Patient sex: M
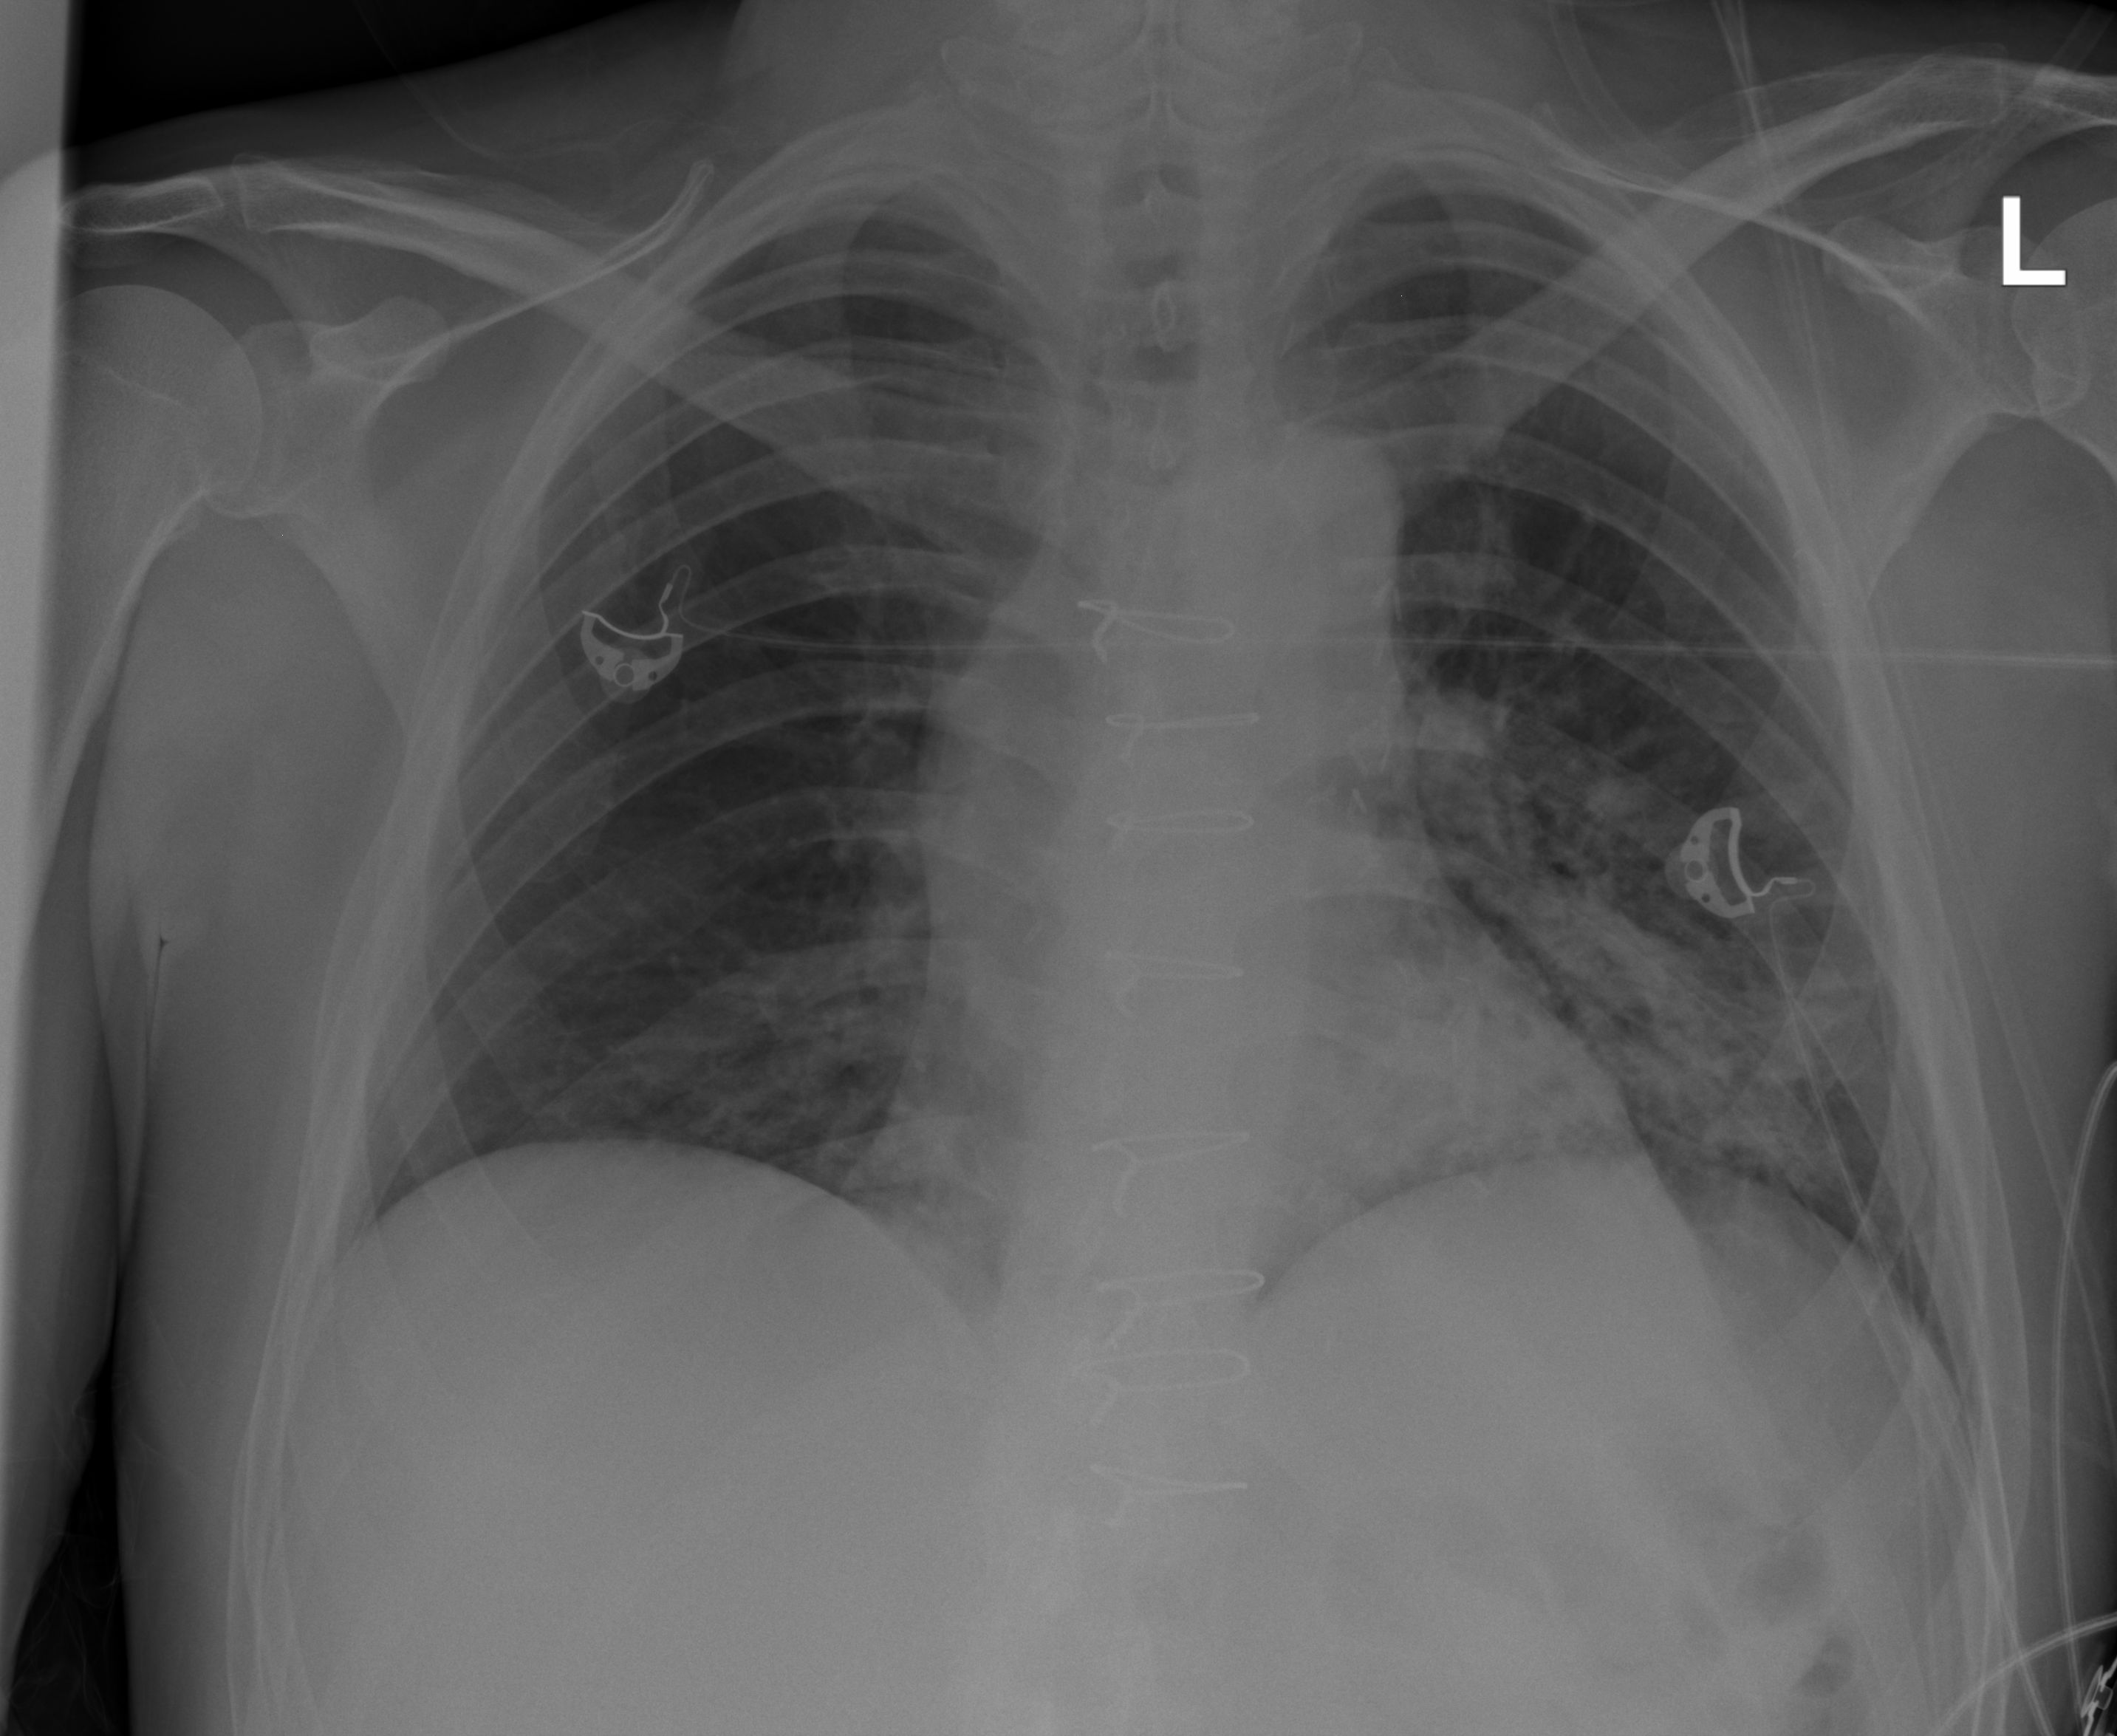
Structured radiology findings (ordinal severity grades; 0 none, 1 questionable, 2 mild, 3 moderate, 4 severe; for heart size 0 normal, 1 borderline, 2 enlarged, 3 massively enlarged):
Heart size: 0
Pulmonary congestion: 0
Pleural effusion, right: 0
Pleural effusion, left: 0
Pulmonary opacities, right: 2
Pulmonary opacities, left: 3
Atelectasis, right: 0
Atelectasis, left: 3